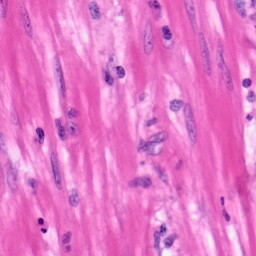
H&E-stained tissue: Pancreatic